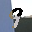
Label: 9